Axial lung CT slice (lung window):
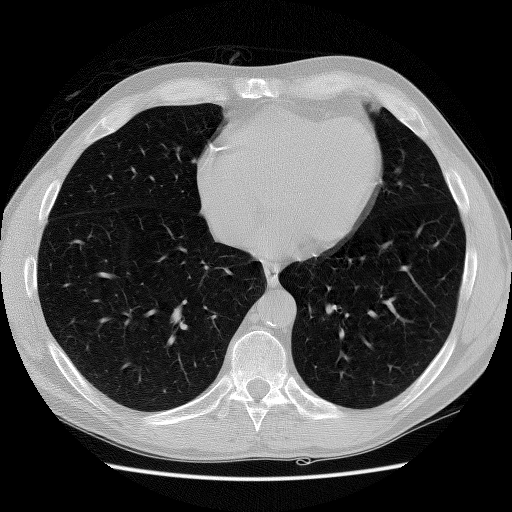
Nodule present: no